Field crop: maize
Growth stage: 2
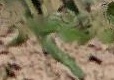
Species: maize